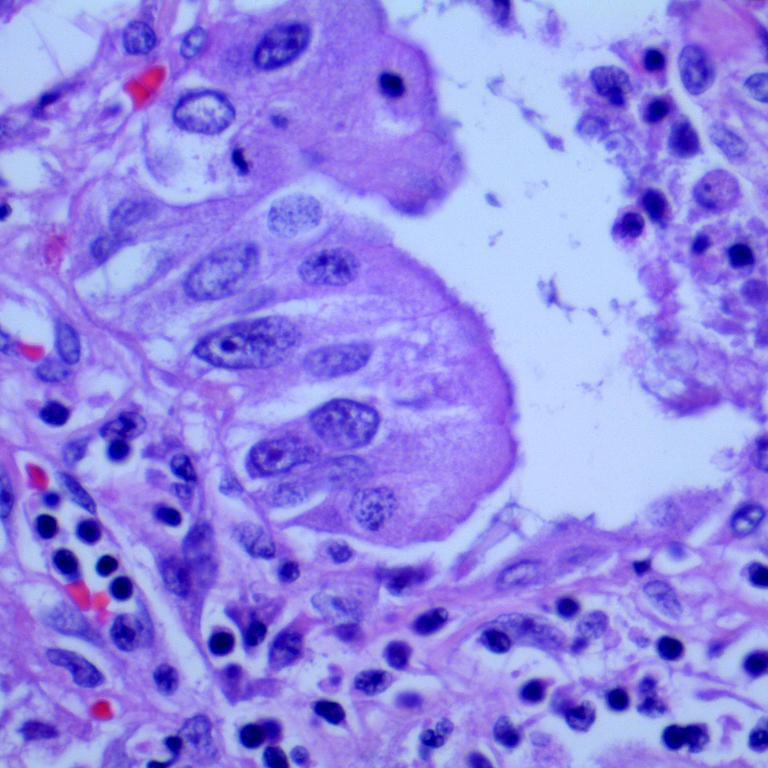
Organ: lung
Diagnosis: adenocarcinomas